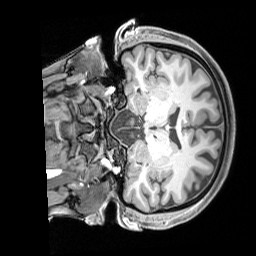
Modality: T1w
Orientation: coronal
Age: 25
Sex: female
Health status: healthy
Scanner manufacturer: siemens
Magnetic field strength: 3 T
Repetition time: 1.65 s
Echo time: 0.00182 s